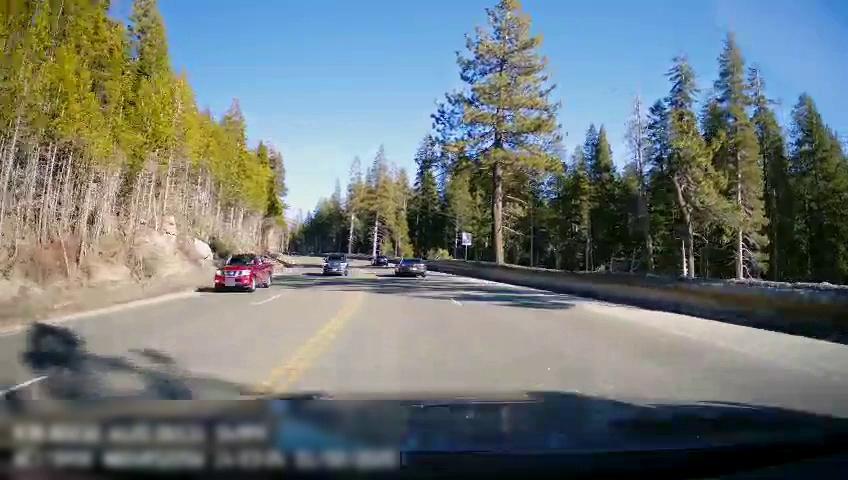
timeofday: Day
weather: Sunny
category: Drivable Space
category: Vehicles | Truck
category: Vehicles | Car
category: Vehicles | Car
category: Vehicles | Car
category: Lanes | Opposite Lane
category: Lanes | Opposite Lane
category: Lanes | Opposite Lane
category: Lanes | Current Lane
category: Lanes | Current Lane
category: Traffic | Signs